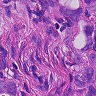
Metastatic tissue present: yes